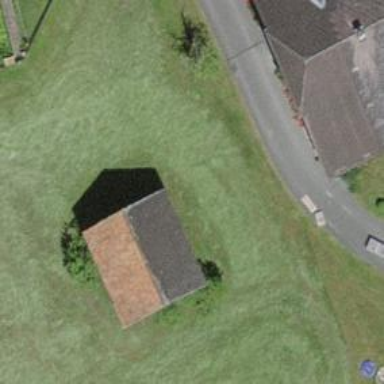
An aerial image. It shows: Barn.